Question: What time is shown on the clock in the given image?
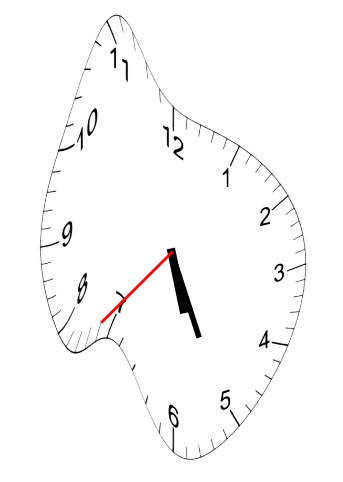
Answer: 05:25:37